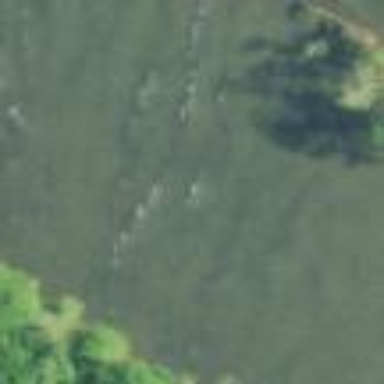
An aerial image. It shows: Rapid whitewater waterway with rapids.